Question: I'm trying to draw a custom button frame as follows:
'''
UIBezierPath *stroke = [UIBezierPath bezierPathWithRoundedRect:self.bounds
cornerRadius:RECT_CORNECR_RADIUS];
[stroke stroke];
'''
But for some reason the corner curves look thinker than the sides. If you look at the UIButton's default frame it's very uniform. A is a UIButton, B is a custom button.
Any ideas how I can make it more like the UIButton.

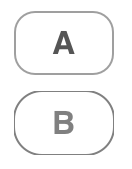
Answer: You are stroking the bounds of your button. This will draw your line centred over the edge the view, so half of the thickness of the line is outside the bounds and is not drawn. This is why it is full thickness in the corners. Use 'CGRectInset' on your bounds rectangle (inset by half the thickness of your line) and stroke THAT rect.